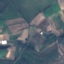
Land use / land cover: PermanentCrop